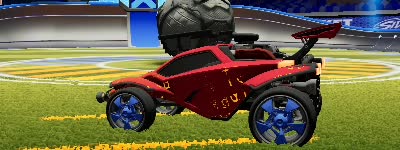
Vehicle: octane